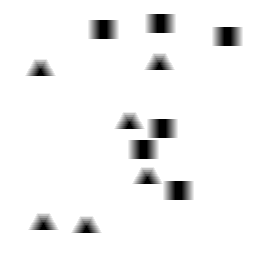
Squares: 6
Triangles: 6
Stars: 0
Total shapes: 12